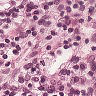
Metastatic tissue present: no